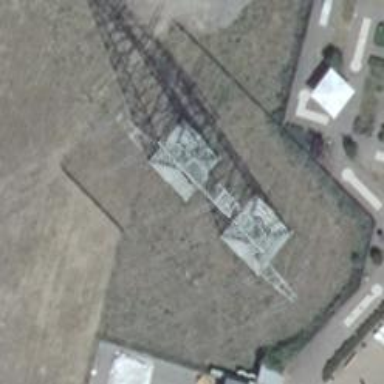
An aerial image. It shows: H-frame power tower design.